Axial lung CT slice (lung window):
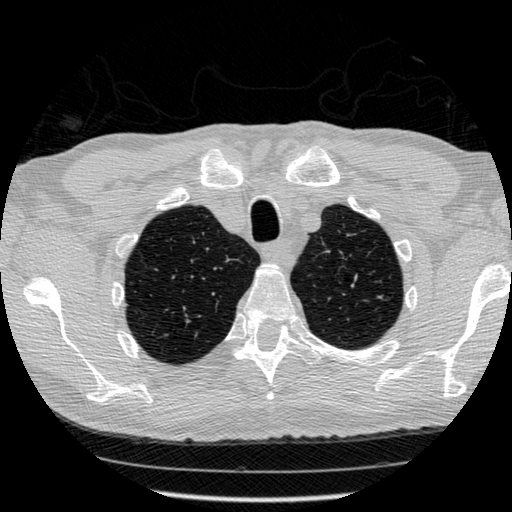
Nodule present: no